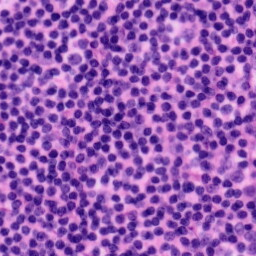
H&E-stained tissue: Tonsil